Question: I have setup a new spree 1.0 application as per the documentation and i have hosted it on heroku. I have created account on spree-ecommerce for analytics dashboard credentials. But I didn't got any site_id
I need guidance to setup analytics dashboard properly.
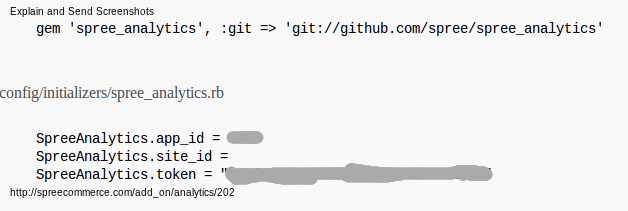
Answer: hardy12,
I just tried this for one of my sites and it worked okay. You'll have to email the user group or catch briandquinn on IRC. He's in Ireland, so you'll have to time it accordingly.
On a side note, if you're on 1.0 you shouldn't need to include the analytics gem. It should be built in.